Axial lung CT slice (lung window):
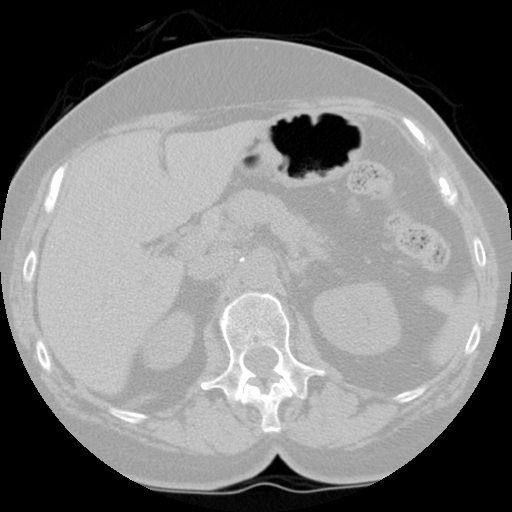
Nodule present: no